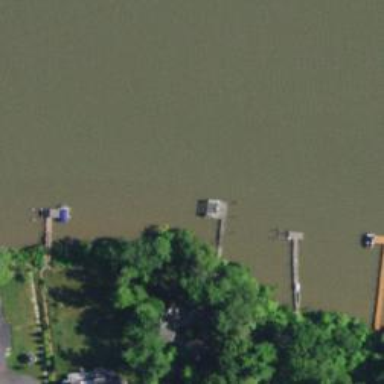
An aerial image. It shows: Dock by the waterway.